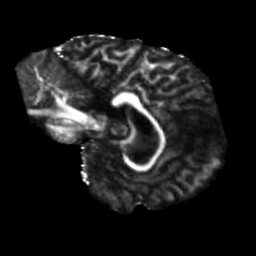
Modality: FA
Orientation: sagittal
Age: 61
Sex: male
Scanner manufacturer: siemens
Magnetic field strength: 3 T
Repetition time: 5.47 s
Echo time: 0.0854 s